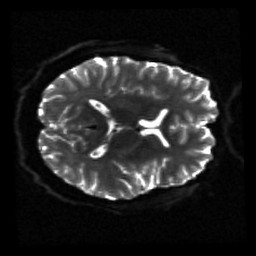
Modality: sbref
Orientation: axial
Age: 23
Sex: female
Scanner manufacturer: siemens
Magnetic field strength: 3 T
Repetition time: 3.23 s
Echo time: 0.0892 s